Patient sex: M
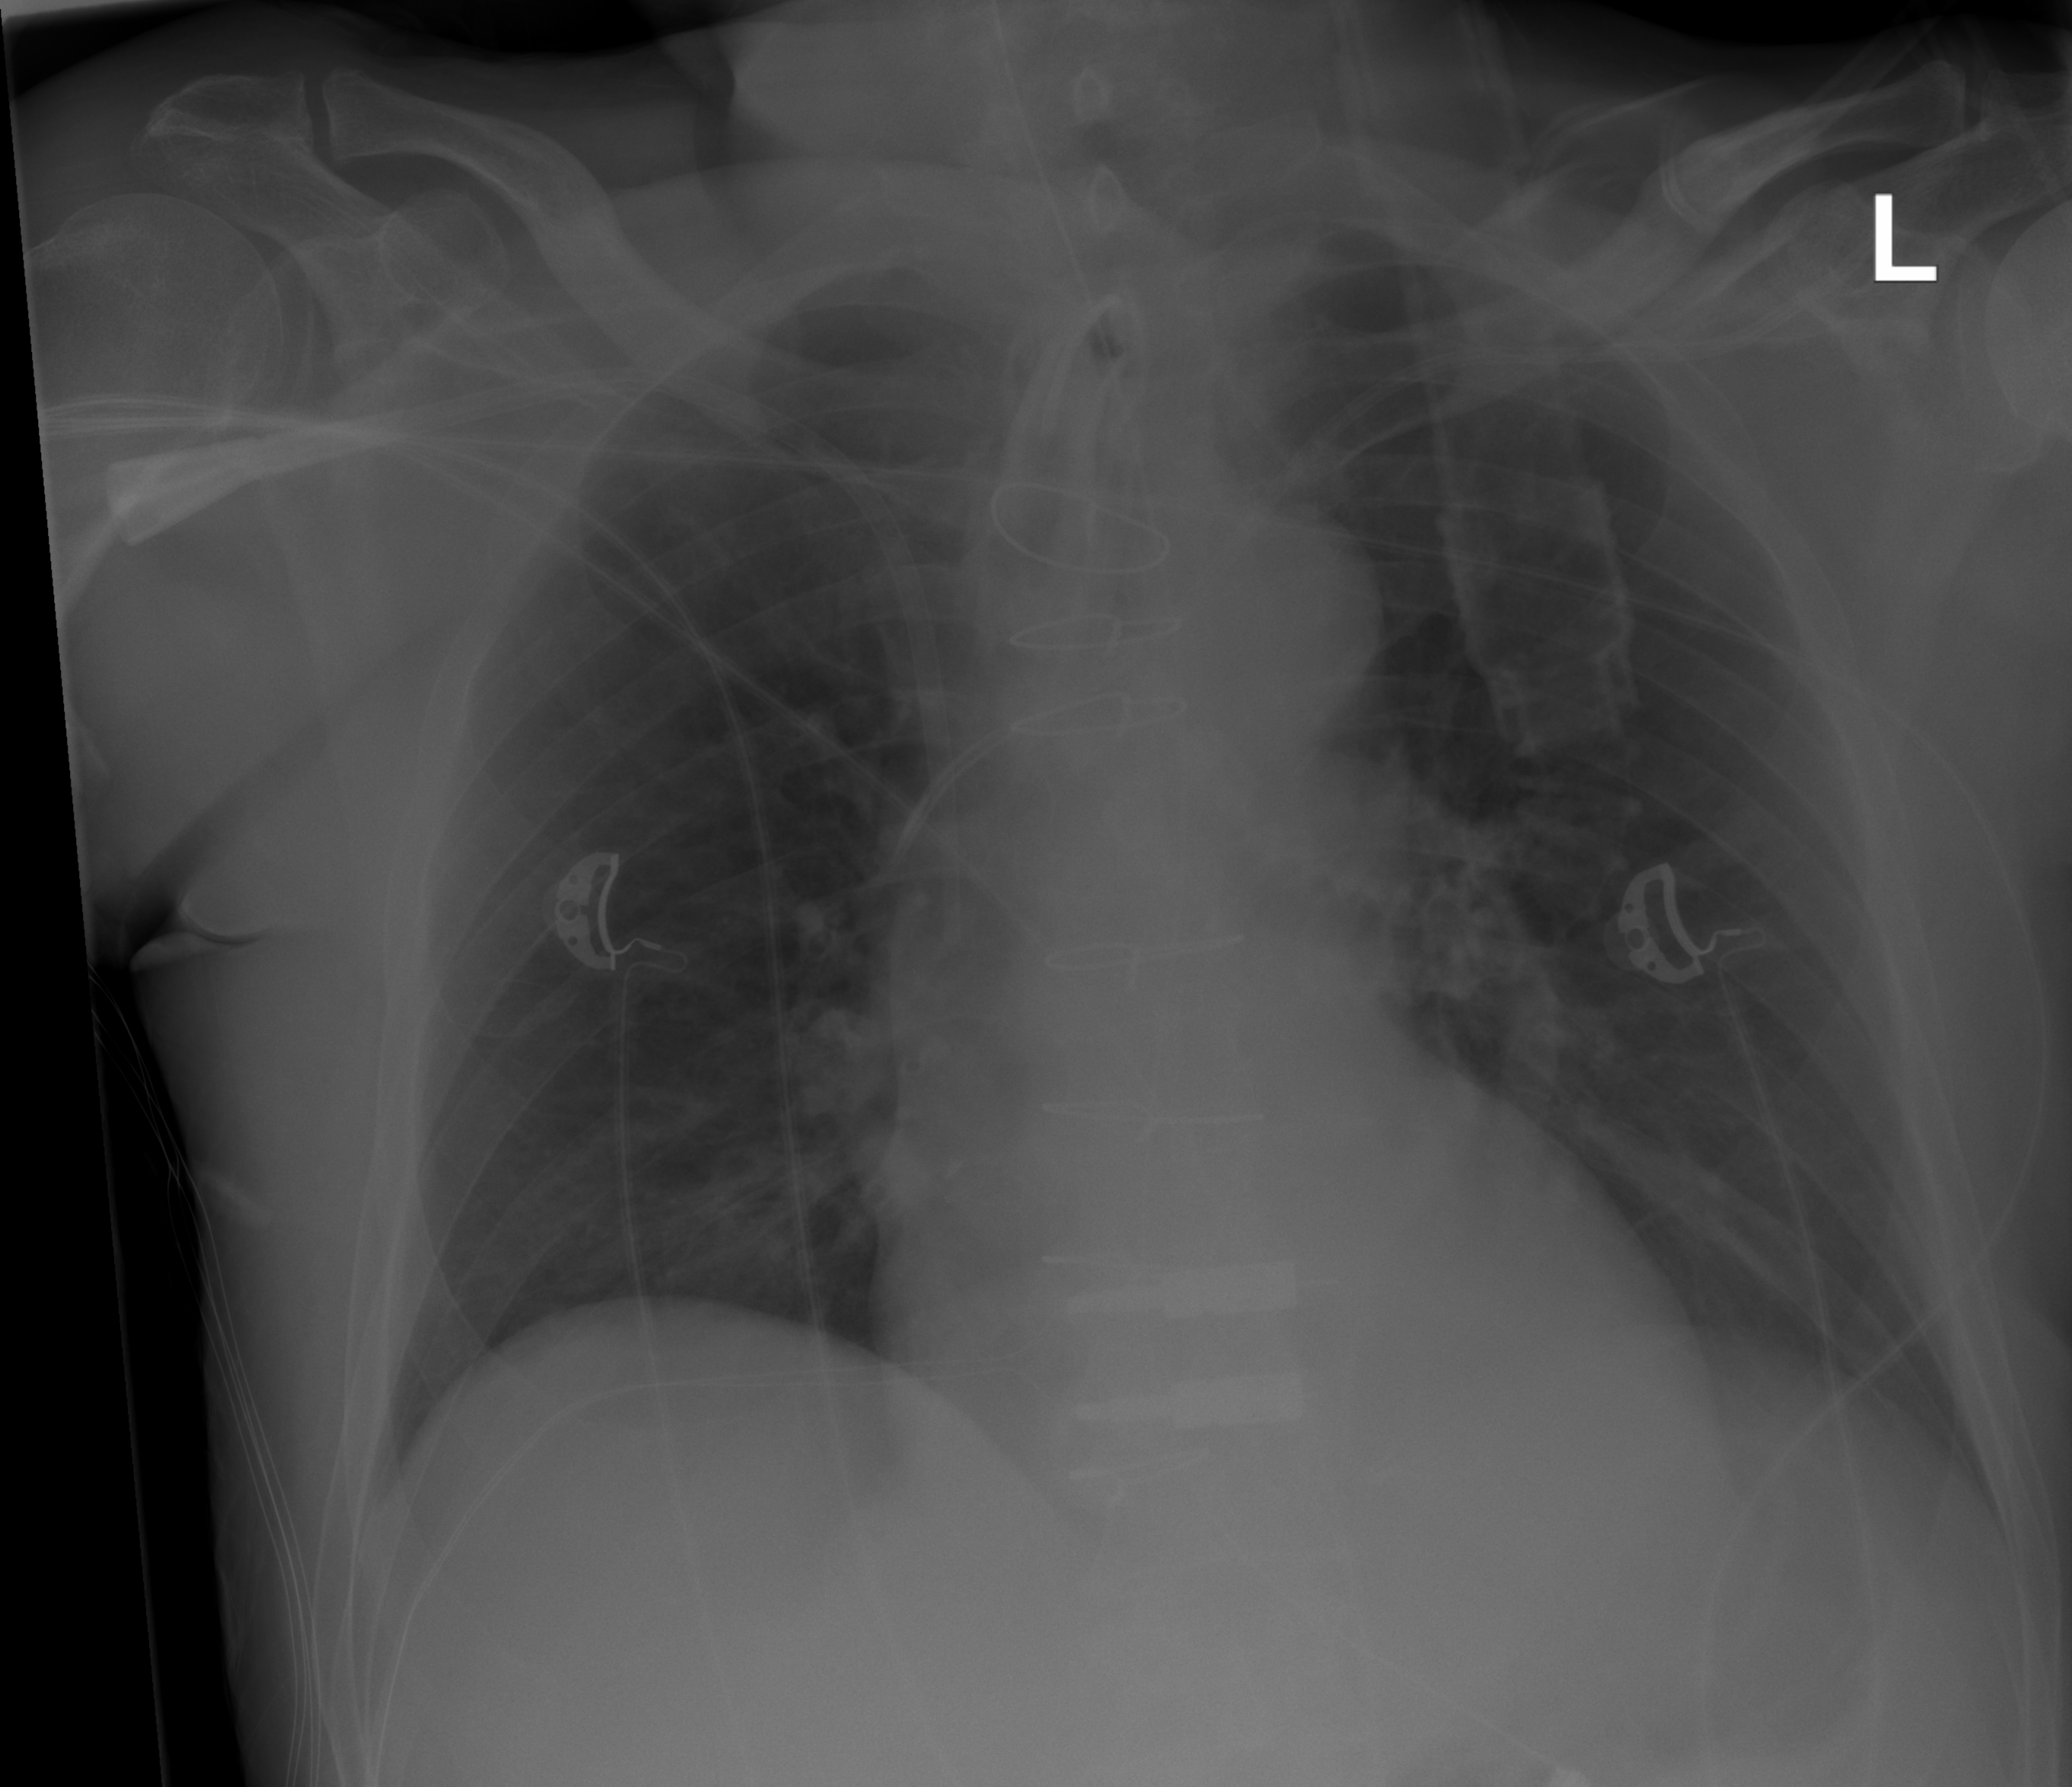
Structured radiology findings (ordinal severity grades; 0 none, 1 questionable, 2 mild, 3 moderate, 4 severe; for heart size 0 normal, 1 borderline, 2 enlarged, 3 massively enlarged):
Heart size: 0
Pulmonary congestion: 1
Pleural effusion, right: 0
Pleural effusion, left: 0
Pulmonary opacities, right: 0
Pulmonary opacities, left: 0
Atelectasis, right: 0
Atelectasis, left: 0